You are looking at the envelope spectrum of a bearing's vibration signal. The marked vertical lines are the theoretical fault frequencies for the outer race, inner race, rolling elements, and cage. Determine the bearing's health state. Answer with exactly one of: normal, inner_race, outer_race, ball.
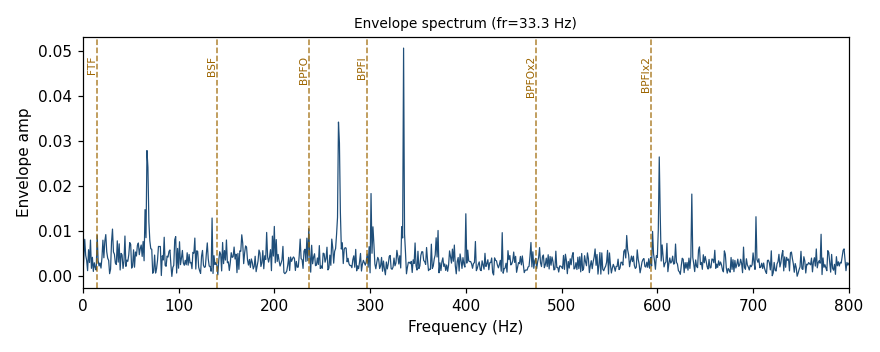
Answer: inner_race